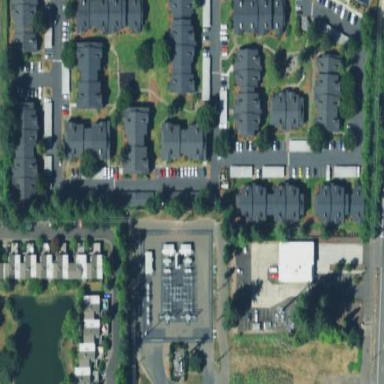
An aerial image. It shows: Residential area with apartments.